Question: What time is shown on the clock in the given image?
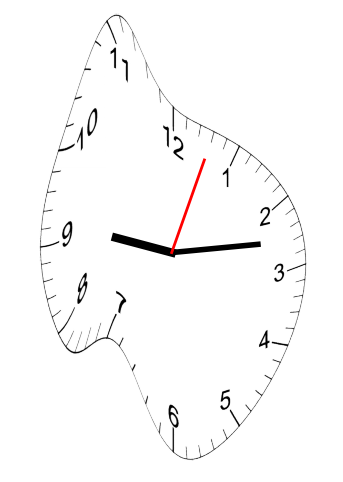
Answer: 09:13:03